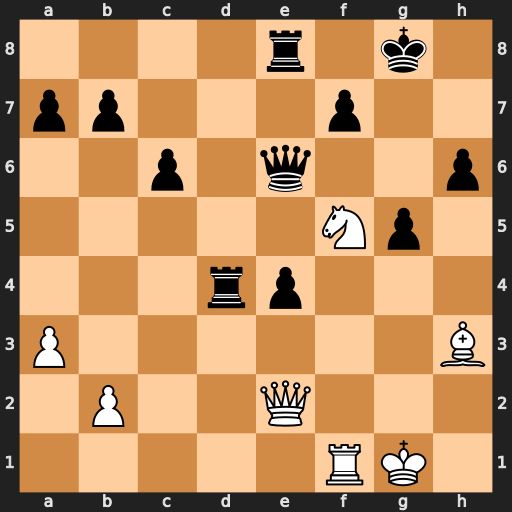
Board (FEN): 4r1k1/pp3p2/2p1q2p/5Np1/3rp3/P6B/1P2Q3/5RK1
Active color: w
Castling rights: -
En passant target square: -
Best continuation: Qh5 Qg6 Qxg6+ fxg6 Nxd4